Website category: sports
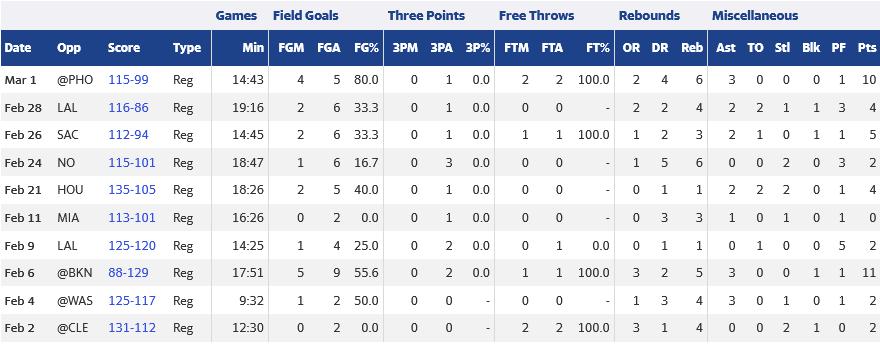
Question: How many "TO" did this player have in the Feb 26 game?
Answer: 1

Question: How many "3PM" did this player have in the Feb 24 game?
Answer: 0

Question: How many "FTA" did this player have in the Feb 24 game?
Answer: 0

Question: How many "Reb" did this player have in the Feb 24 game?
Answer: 6

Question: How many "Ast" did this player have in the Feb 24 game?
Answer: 0

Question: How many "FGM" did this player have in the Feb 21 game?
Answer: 2

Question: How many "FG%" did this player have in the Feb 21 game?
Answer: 40.0

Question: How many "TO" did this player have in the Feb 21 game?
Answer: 2

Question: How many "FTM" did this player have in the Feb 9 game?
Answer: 0

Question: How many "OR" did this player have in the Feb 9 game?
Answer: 0

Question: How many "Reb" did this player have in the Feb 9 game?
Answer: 1

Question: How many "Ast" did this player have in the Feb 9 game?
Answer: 0

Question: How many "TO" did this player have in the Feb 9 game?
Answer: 1

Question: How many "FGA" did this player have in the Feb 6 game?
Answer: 9

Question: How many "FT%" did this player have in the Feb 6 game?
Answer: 100.0

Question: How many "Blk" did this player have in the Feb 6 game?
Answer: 1

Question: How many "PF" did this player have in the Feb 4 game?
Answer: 1

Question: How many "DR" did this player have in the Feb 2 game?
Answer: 1

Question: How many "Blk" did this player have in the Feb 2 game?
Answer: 1

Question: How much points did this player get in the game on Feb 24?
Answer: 2

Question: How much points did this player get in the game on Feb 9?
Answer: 2

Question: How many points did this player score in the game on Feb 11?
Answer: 0

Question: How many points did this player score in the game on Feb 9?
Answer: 2

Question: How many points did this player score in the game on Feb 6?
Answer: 11

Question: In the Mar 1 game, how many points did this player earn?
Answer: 10

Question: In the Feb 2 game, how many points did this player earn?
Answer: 2

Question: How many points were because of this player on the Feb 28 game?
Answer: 4